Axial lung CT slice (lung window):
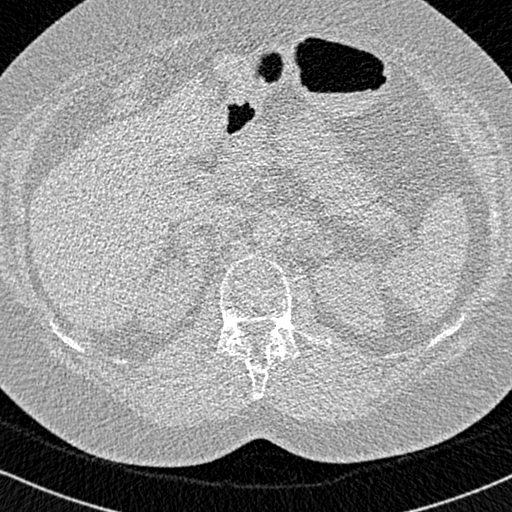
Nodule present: no